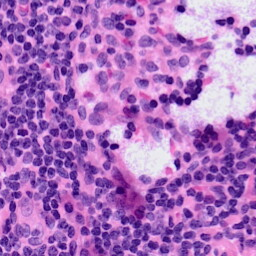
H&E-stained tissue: LymphNode